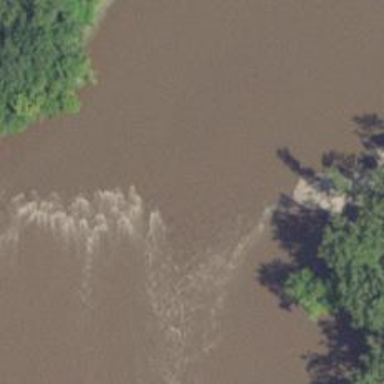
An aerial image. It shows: Weir along the waterway.